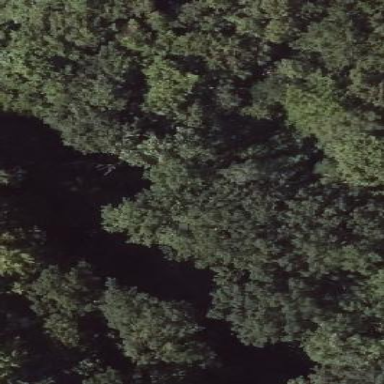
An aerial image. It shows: Mixed leaf woodland.